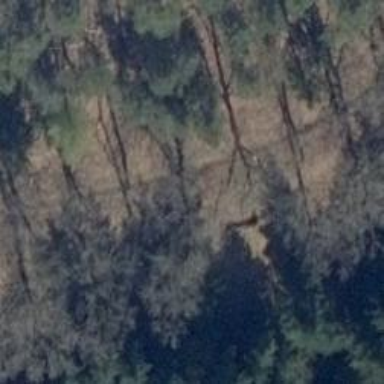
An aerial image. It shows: Row of deciduous broadleaved trees.